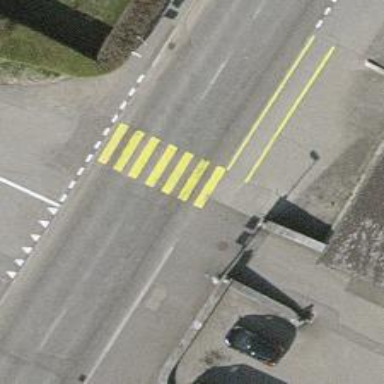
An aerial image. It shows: Zebra crossing on the road.